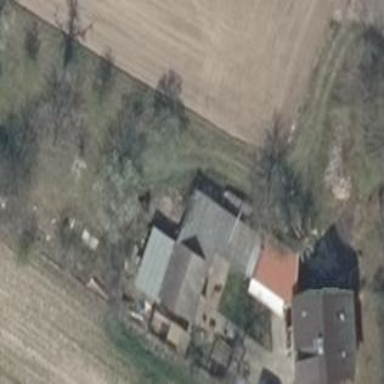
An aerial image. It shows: Garage building.